Interaction volume radius: 10 \u00c5
Interaction volume height: 25 \u00c5
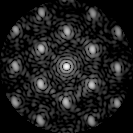
Disorder parameter: 0.3055